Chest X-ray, PA view. Patient: 60 years old, sex M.
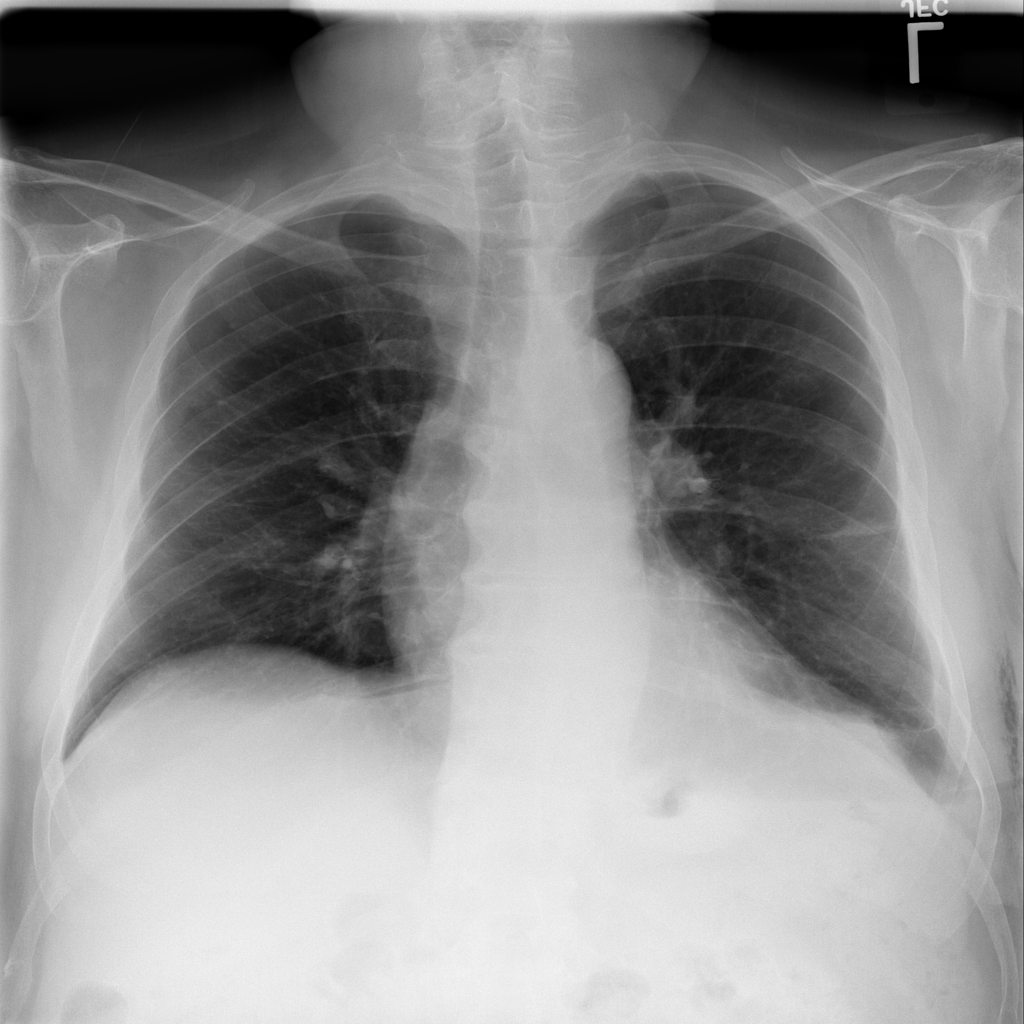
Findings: Atelectasis